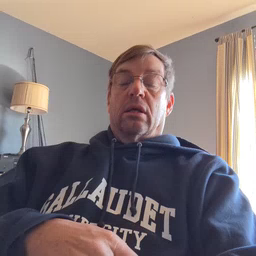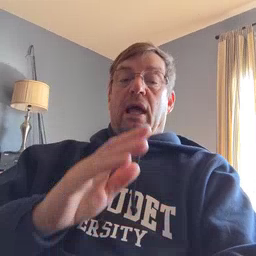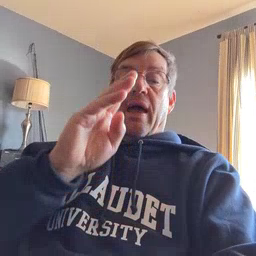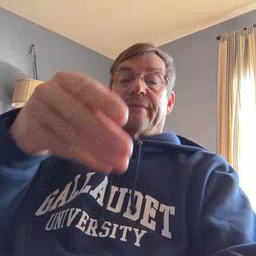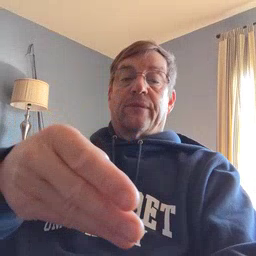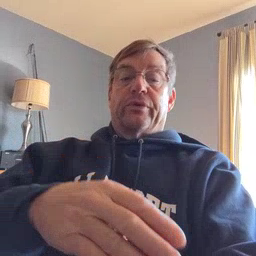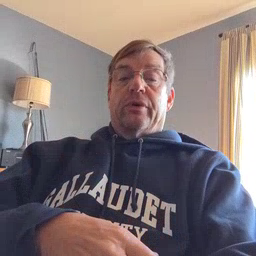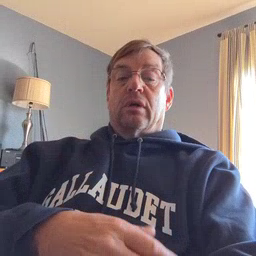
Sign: after